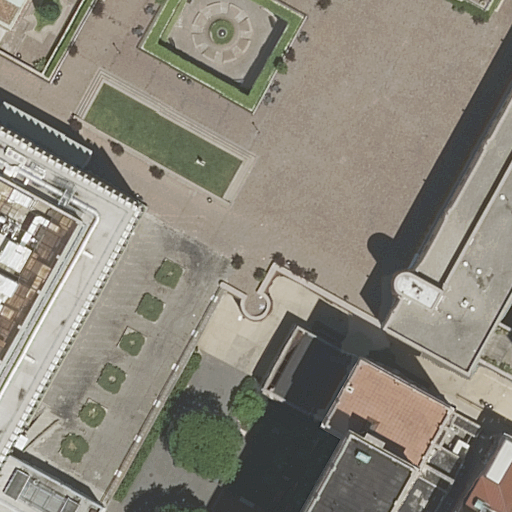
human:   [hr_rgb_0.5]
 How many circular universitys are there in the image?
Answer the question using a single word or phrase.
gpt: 0

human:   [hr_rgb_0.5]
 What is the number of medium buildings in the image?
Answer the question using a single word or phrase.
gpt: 3

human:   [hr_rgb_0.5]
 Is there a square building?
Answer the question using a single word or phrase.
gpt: no

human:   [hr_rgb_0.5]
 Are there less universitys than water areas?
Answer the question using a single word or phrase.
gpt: no

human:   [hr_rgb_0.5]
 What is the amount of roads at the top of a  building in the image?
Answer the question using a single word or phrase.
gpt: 6

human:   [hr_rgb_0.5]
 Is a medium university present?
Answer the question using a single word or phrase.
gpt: no

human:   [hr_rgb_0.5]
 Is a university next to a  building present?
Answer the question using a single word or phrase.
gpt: yes

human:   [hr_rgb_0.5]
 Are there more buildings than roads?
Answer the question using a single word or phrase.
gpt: no

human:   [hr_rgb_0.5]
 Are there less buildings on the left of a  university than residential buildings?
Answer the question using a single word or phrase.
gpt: yes

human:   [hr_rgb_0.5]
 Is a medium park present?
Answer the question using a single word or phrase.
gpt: yes

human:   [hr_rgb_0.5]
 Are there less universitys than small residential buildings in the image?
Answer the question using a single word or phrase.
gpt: no

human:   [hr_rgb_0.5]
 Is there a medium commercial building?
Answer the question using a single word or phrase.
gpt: no

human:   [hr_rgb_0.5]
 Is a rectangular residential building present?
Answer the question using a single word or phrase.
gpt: yes

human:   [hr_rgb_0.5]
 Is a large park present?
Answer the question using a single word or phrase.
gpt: no

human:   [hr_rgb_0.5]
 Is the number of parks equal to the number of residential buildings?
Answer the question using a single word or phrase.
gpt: no

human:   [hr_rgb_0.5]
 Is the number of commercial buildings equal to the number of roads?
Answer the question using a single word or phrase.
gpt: no

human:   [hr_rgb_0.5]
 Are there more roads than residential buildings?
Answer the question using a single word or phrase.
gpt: no

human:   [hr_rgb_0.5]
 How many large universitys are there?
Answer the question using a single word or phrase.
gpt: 2

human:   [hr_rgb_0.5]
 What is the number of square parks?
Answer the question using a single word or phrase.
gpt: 0

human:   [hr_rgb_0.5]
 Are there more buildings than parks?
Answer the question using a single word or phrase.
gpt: yes

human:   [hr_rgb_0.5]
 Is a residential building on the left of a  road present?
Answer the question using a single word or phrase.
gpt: yes

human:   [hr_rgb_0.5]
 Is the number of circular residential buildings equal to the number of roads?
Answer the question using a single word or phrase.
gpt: no

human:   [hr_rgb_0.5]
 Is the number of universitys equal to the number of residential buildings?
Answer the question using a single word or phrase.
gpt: no

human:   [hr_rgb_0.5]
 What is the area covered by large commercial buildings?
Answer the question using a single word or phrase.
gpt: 0m2

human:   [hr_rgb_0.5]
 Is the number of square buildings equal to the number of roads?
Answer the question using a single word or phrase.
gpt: no

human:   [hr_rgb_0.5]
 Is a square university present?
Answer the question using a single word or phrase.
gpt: no

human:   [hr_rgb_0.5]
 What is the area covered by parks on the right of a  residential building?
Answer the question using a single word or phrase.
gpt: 271m2

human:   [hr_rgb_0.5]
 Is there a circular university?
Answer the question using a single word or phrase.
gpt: no

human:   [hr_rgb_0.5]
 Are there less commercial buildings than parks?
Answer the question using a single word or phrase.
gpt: yes

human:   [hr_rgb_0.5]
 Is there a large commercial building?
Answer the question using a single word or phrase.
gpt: no

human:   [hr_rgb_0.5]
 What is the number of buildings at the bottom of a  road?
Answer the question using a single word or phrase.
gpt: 3

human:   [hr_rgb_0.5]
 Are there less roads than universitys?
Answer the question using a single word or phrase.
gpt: no

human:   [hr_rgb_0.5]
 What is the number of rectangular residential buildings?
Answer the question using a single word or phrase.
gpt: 3

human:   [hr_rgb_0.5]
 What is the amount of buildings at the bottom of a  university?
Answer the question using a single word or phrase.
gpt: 6

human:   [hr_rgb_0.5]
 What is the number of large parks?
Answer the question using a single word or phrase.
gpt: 0

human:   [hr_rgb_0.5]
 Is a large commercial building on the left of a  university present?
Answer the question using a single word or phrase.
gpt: no